Question:
I'm currently trying to mimic a mockup and I am having trouble designing the top portion of this website. The Lorem Ipsum seems as if its in a container with everything else where its evenly distributed. I'm unsure how to put these titles as well as paragraph in a container as shown in the picture in which it will eventually be responsive. Can anyone help?
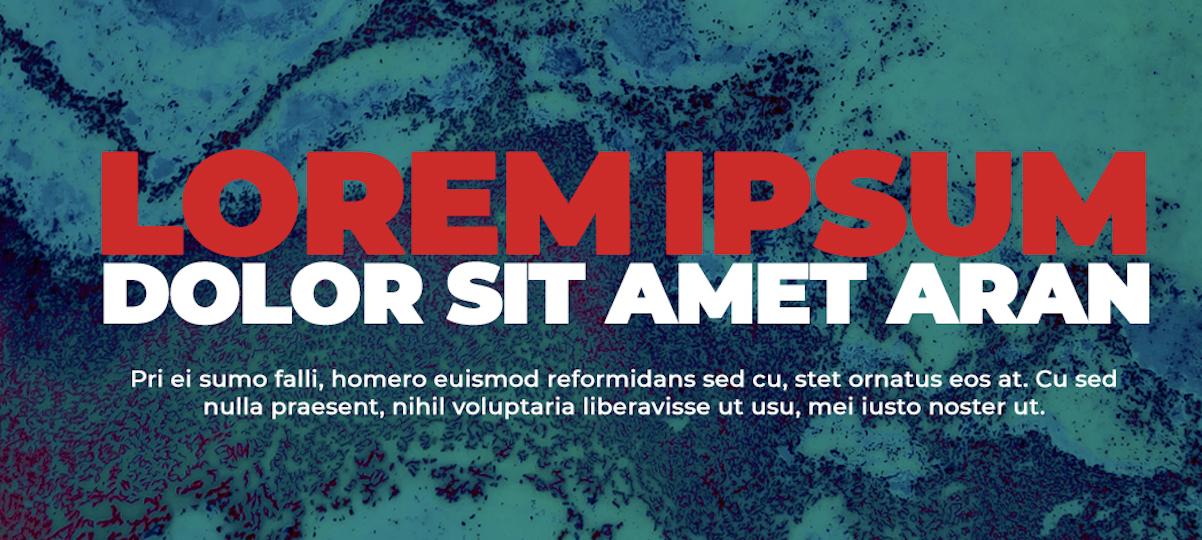
Answer: To give you somewhat idea of how to deal with such requirements. I have added an example. Make sure you change all the font face, font size, spacing, element placement, etc properties as per your requirement.
'''
.banner {
width: 100%;
max-width: 600px;
min-height: 450px;
background: url(https://images.pexels.com/photos/<PHONE>/pexels-photo-<PHONE>.jpeg?auto=compress&cs=tinysrgb&w=1260&h=750&dpr=2) no-repeat 50% 50% / cover;
display: flex;
align-items: center;
justify-content: center;
}
.content {
width: 90%;
text-align: center;
}
.content .title {
color: #ff0000;
font-size: 65px;
font-weight: 800;
letter-spacing: 2.2px;
text-transform: uppercase;
}
.content .subTitle {
color: #ffffff;
font-size: 42px;
font-weight: 600;
text-transform: uppercase;
}
.content .sentence {
color: #ffffff;
font-size: 16px;
margin: 30px 0 0 0;
}
'''
'''
<div class="banner">
<div class="content">
<div class="title">Lorem Ipsum</div>
<div class="subTitle">Dolar sit amet aran</div>
<div class="sentence">Rerum quas delectus non ab eveniet nihil, eaque tempora incidunt blanditiis, molestias sit,
unde id? Tempora eius illo labore officiis quis quae.</div>
</div>
</div>
'''